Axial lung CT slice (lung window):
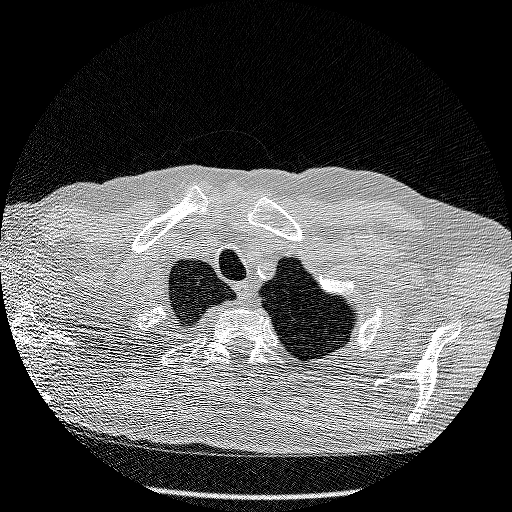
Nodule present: no